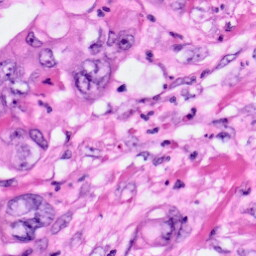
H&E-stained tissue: Pancreatic